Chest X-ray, PA view. Patient: 69 years old, sex M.
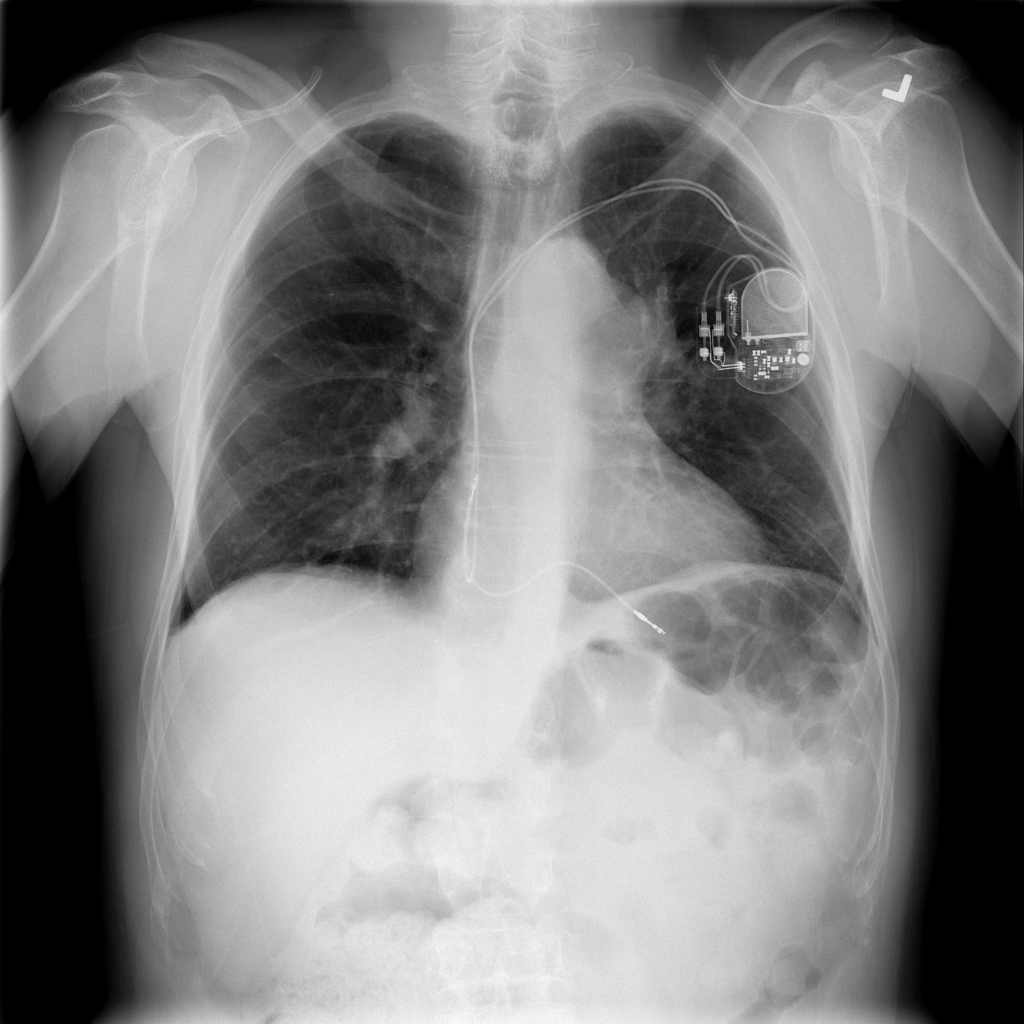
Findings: No Finding